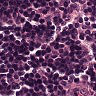
Metastatic tissue present: no